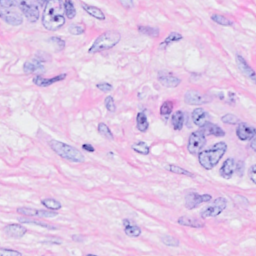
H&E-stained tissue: Breast